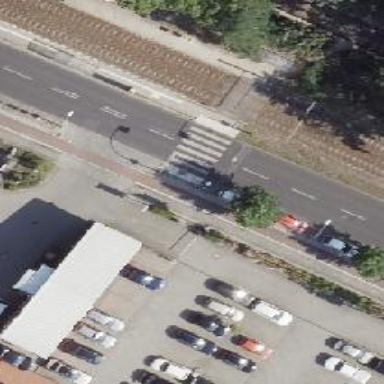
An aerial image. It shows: Zebra crossing on the road.